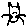
Label: cat